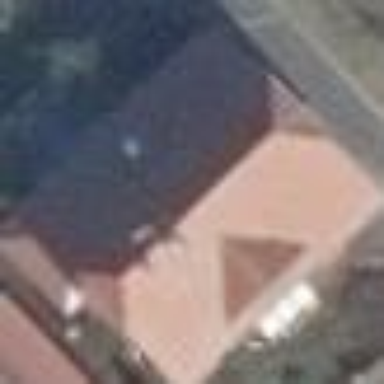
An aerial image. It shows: Gabled house with grey roof.